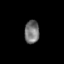
Tissue: skin
Cell type: Epithelial cells
Senescence score: 0.2436
Nuclear area (px): 335
Mean DAPI intensity: 115.901